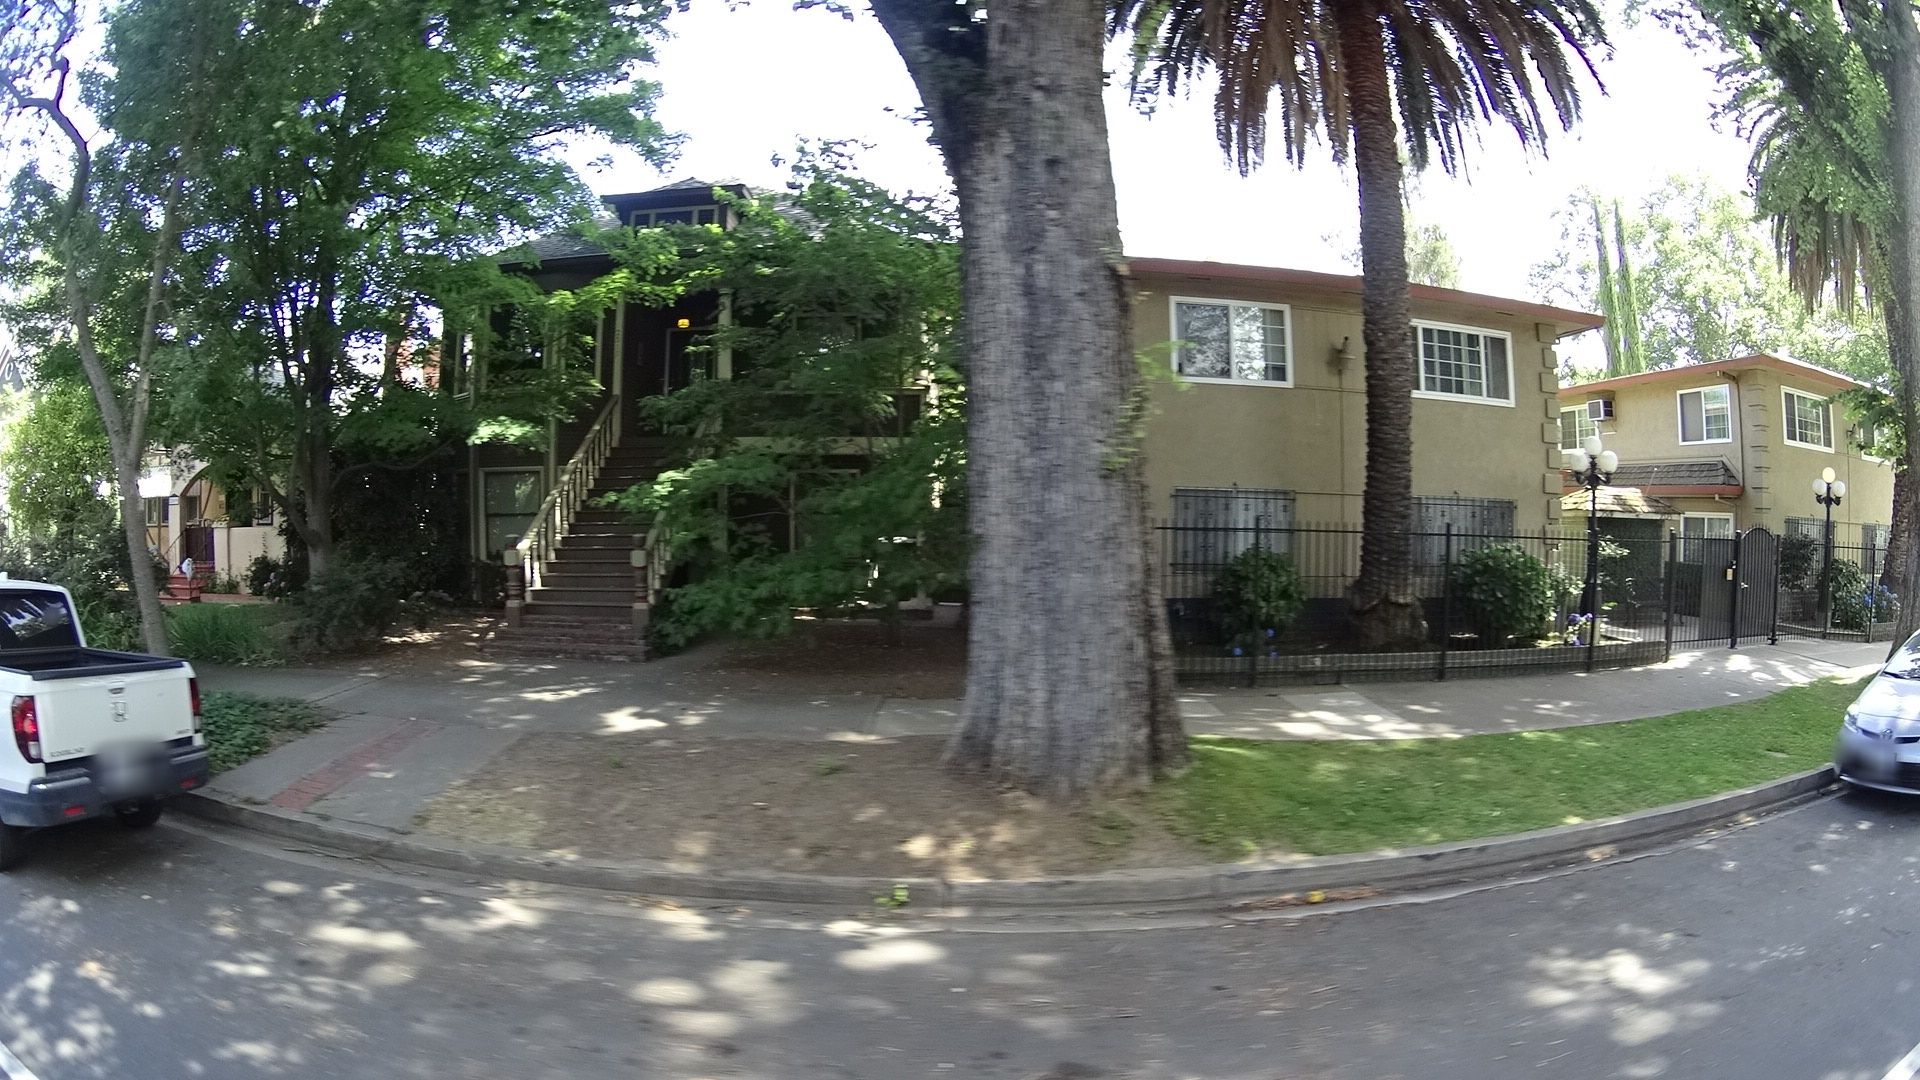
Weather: clear
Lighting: day
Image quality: good
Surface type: walking surface
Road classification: residential
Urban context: urban centre
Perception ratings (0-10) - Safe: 7.81, Lively: 9.25, Beautiful: 8.66, Boring: 1.65, Depressing: 3.08, Wealthy: 8.09